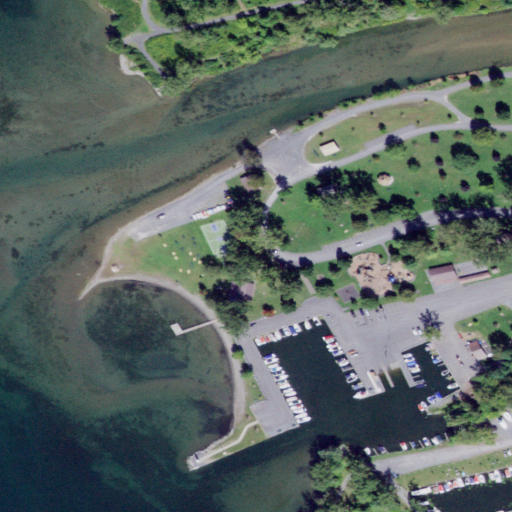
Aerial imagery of cape in New York named Myers Point containing open water, medium intensity development, low intensity development, pasture, high intensity development, shrub, open development, barren land, grassland, woody wetlands, deciduous forest, and herbaceous wetlands